Question: Currently I have a web part with some custom CSS. This is a Document Library web part which also contains the link to "Add a new document" below.

Once I click Add new document I am taken to the upload document page. Is there any way to have the upload document section displayed on the same page or is there an easy way to custom style the upload document page for just this library only?
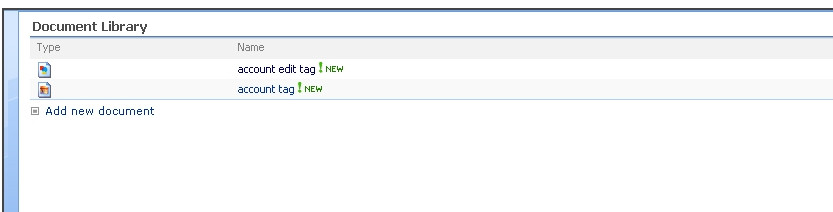
Answer: Well, the upload page is also a web part page which hosts a list form web part. You can add the web part to any page and add custom CSS to that page, even using Content Editor WP. The problem is that the Add new document link always points to the page that is designated as the New form page of the list, you can change this setting using SharePoint Designer in 2007 (it's even simpler in 2010).